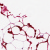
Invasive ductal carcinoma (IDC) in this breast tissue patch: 0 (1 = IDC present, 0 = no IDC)